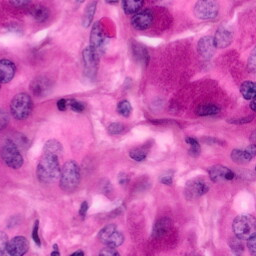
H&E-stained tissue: Pancreatic